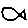
Label: fish